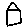
Label: house